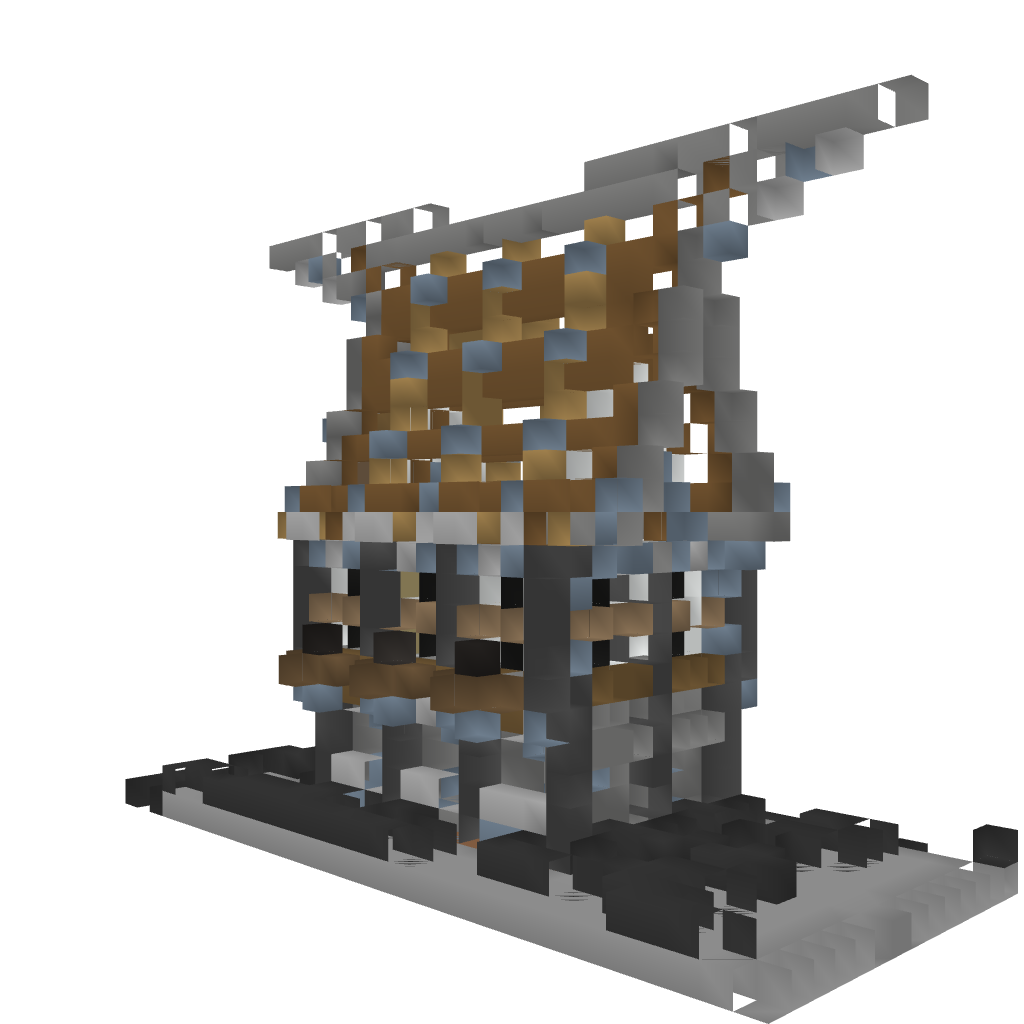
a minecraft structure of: Nordic Medieval house